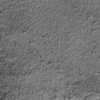
Label: not_dusty